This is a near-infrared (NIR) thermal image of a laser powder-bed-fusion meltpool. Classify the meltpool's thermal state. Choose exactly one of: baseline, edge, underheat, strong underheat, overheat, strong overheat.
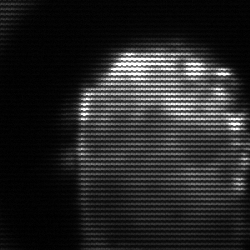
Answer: baseline